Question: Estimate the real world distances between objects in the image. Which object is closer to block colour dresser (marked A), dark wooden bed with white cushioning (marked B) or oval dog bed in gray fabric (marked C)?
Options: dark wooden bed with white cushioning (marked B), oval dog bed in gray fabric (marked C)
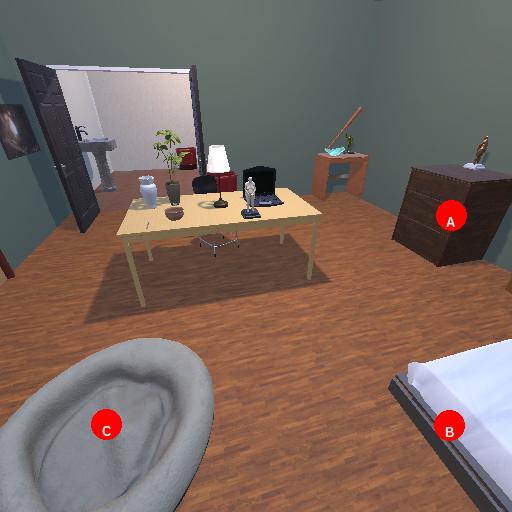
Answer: dark wooden bed with white cushioning (marked B)